Question: I can't find where to install the Qt addin for Visual Studio from the package manager that comes with Qt SDK.
Does the addin come with the module "Desktop Qt 4.8.1 - MSVC 2010"?

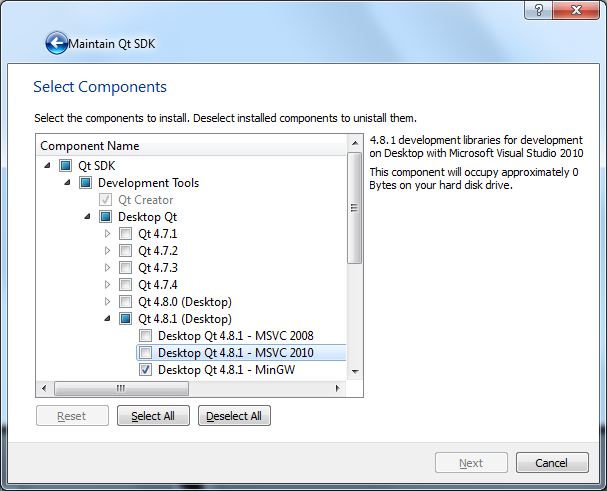
Answer: The Visual Studio addin can be found on the <URL>, in the "Other" category. Download and run this installer, and follow the instructions in the wizard.